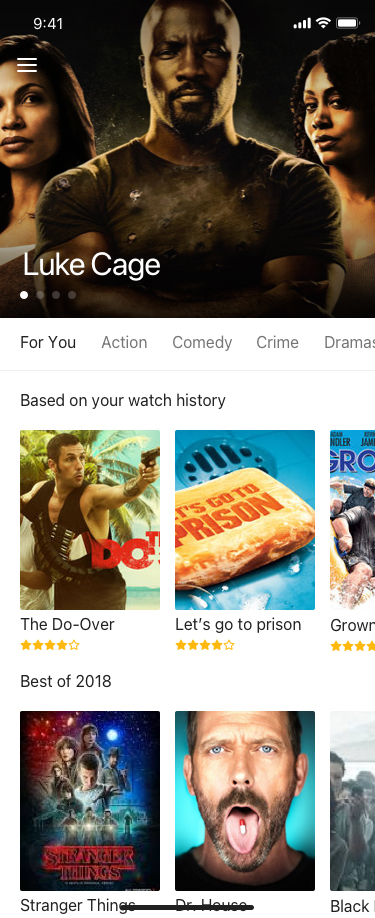
Text in this UI design:
Black Mirror
Dr. House
Stranger Things
Best of 2018
Grown Ups
Let’s go to prison
The Do-Over
Based on your watch history
For You
Action
Comedy
Crime
Dramas
Luke Cage